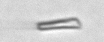
Label: fiber